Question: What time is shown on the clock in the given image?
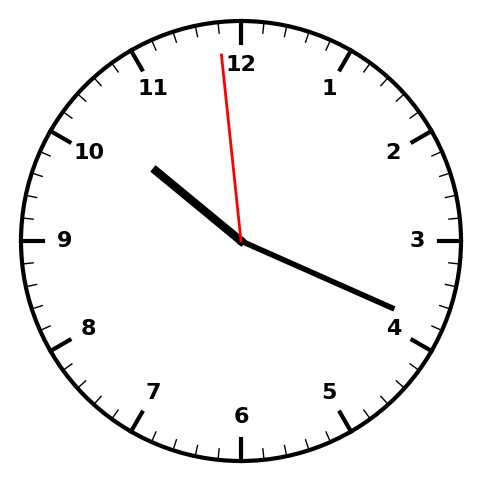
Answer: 10:18:59